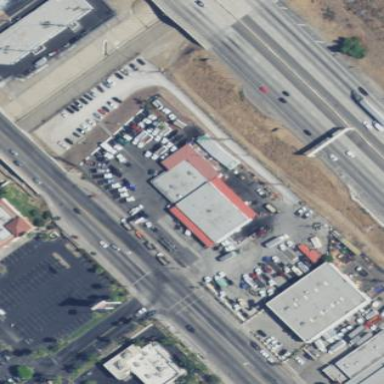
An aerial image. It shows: Commercial building.